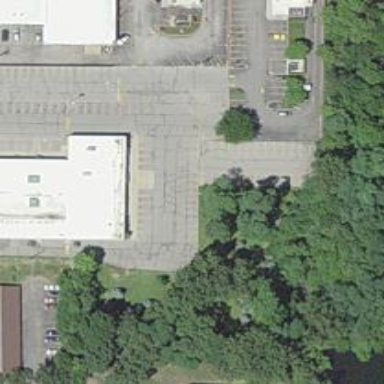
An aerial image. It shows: Parking area with surface.